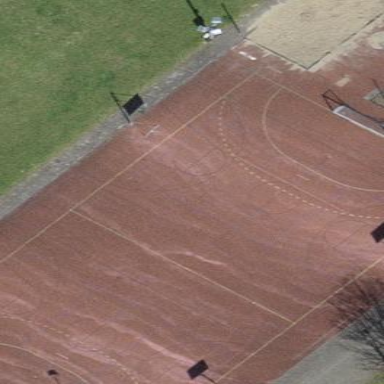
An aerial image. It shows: Multi-sport pitch for leisure activities.